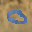
Label: 0